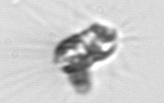
Label: Corethron_hystrix